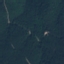
Land use / land cover: Forest